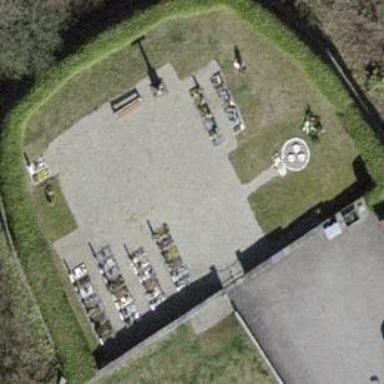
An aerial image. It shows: Cemetery.